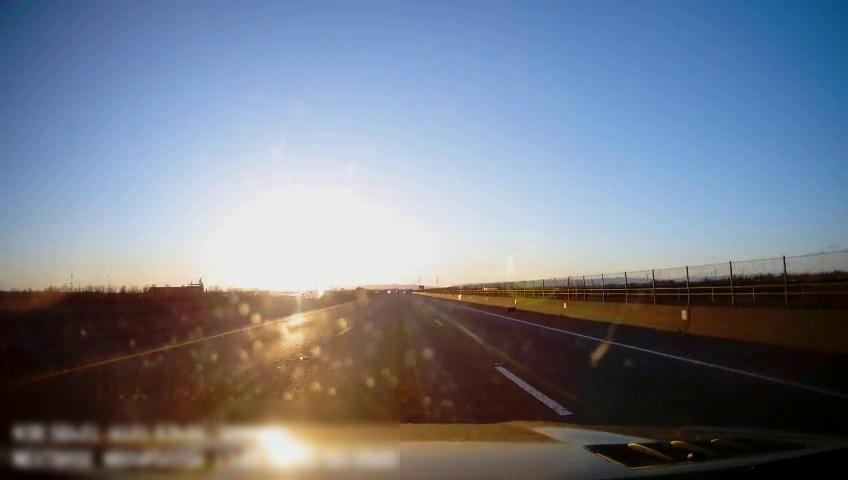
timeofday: Day
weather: Sunny
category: Drivable Space
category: Lanes | Alternate Lane
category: Lanes | Current Lane
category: Lanes | Current Lane
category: Lanes | Alternate Lane